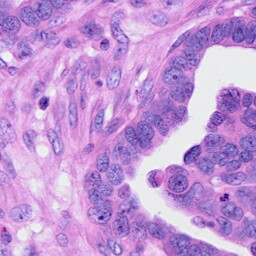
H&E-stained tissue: Ovarian